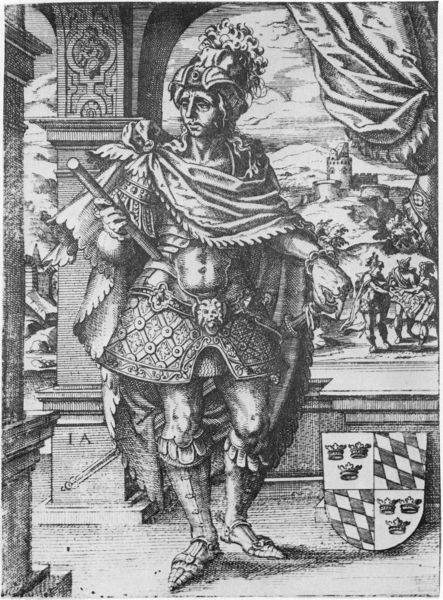
Titel: Bildnis von Theodorus V
Künstler: Jost Amman
Institution: (Seriendruck)
Schlagwörter: berg, feder, hand, mann, umhang, weiß, landschaft, menschen, stadt, fenster, grau, handschuhe, hintergrund, hut, männer, pfeiler, raum, schwarz, säule, säulen, zeichnung, ausblick, blick, gürtel, schloss, tuch, ornament, rock, architektur, arme, falten, knoten, bildnis, hände, portrait, porträt, signatur, vorhang, hügel, boden, mantel, pose, adel, oper, brosche, krone, stock, turm, aussicht, kopfbedeckung, terrasse, holzschnitt, bogen, schuhe, stab, grafik, graphik, könig, ornamente, ganzfigurig, bauch, knie, bögen, griff, schild, arkade, loggia, burg, bayern, orientalisch, balustrade, festung, druck, druckgraphik, schwarz-weiss, druckgrafik, monogramm, schraffur, radierung, stich, schwert, uniform, helm, posieren, stiefel, herrscher, ritter, löwenkopf, fürst, rüstung, kapitell, ganzfigur, wappen, rauten, sandale, harnisch, schwart, antikisierend, feldherr, adliger, löwe, helmbusch, kupferstich, turban, schließe, antikisch, zepter, szepter, unglücklich, römisch, präsentieren, schwerz, kronen, szehen, sall, puschel, wappenschild, schulterschnließe, rocck, fender, ia, 1580, antikisier3end